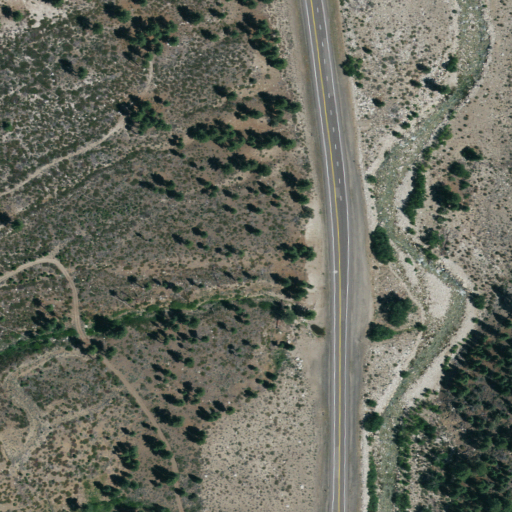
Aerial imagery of valley in California named Tollhouse Canyon containing shrub, evergreen forest, medium intensity development, low intensity development, barren land, and grassland